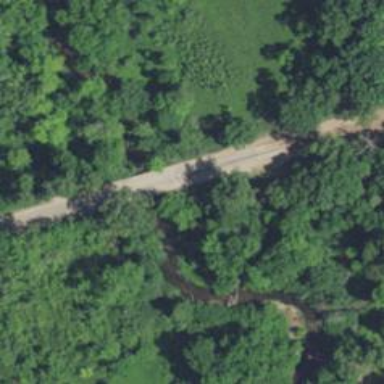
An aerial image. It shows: Residential road with bridge.